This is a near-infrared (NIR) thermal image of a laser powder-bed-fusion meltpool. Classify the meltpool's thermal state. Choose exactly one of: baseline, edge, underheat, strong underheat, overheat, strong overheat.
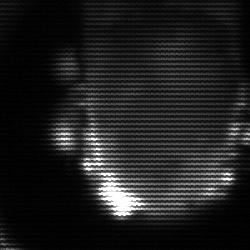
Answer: baseline